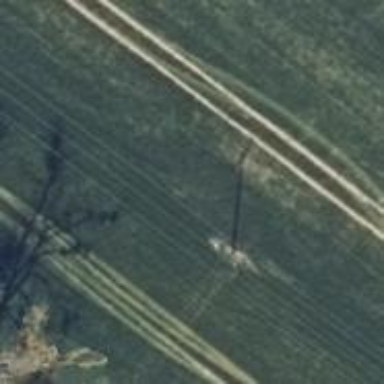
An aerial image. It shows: Power pole.